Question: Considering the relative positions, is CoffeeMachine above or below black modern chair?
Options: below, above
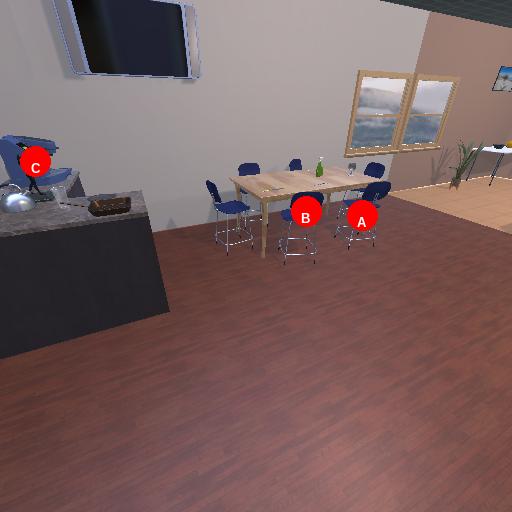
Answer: below